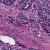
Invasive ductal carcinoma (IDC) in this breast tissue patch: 0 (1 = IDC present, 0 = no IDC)